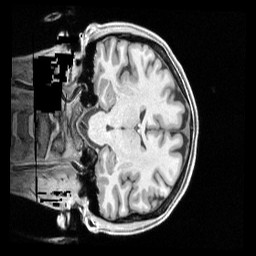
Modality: T1w
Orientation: coronal
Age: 25
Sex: female
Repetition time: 2.4 s
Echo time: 0.00222 s